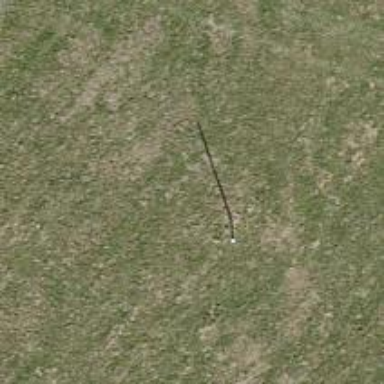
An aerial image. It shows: Power pole.